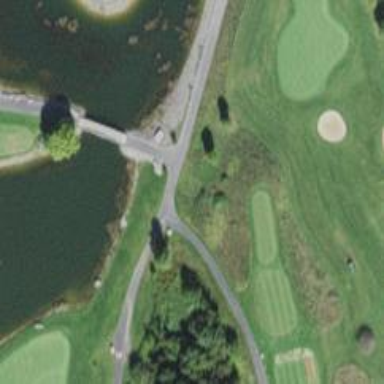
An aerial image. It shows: Asphalt service road that appears to be golf cart path.